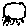
Label: cloud